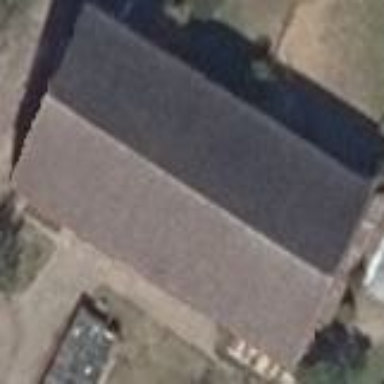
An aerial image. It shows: Rural barn.